Field crop: maize
Growth stage: 2
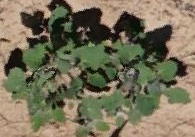
Species: chenopodium